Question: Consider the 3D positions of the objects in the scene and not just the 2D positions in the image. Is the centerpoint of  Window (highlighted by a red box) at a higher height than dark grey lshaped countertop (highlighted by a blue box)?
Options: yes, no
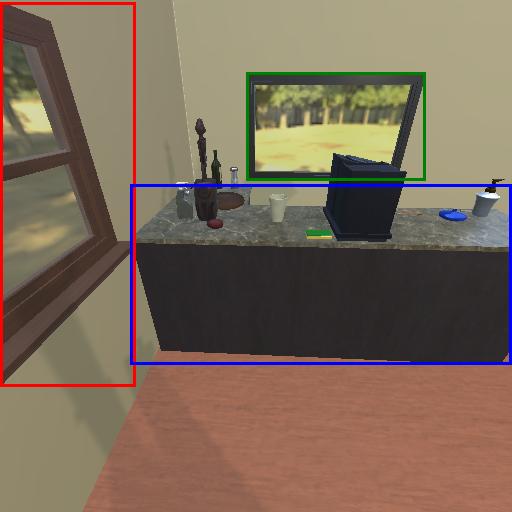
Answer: yes